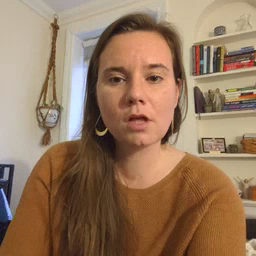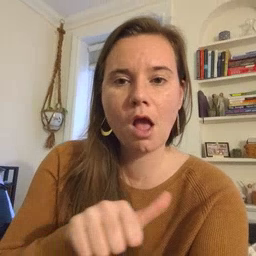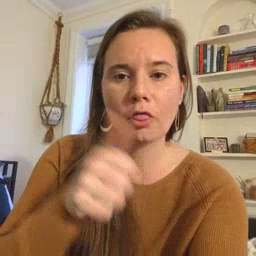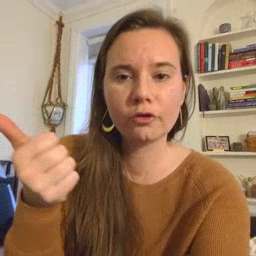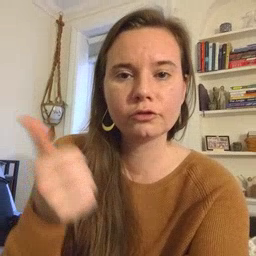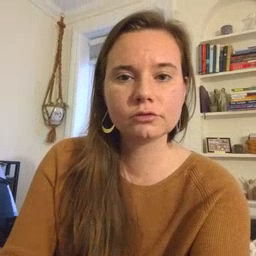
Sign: another